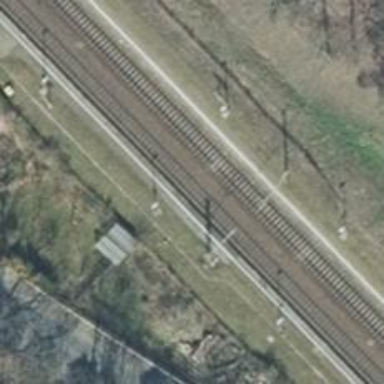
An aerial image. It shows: Railway track with contact line for electrification.